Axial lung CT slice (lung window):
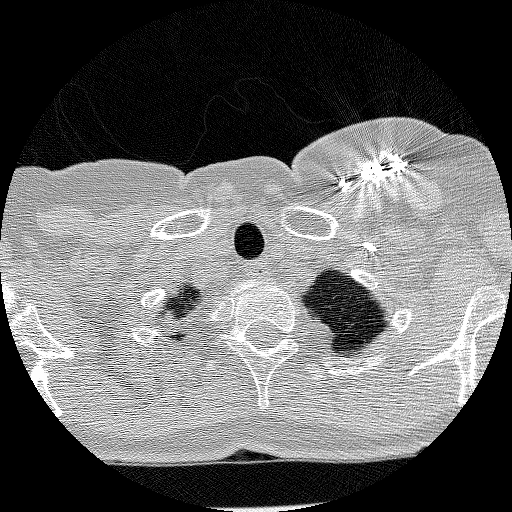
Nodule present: no